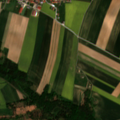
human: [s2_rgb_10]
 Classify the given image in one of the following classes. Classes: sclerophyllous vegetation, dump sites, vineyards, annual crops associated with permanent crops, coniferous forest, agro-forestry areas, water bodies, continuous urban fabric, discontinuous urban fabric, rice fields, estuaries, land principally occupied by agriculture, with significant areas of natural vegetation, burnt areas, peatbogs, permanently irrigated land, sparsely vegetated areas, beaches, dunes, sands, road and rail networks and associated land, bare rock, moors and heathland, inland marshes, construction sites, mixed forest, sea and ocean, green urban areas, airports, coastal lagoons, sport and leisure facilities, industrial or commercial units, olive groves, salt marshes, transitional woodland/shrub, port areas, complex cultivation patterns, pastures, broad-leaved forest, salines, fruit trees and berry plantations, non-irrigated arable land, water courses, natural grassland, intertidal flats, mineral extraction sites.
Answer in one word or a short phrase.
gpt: discontinuous urban fabric, non-irrigated arable land, coniferous forest